Question: I have the following segment of Markdown with embedded LaTeX equations:
'''
# Fisher's linear discriminant
ewcommand{\cov}{\mathrm{cov}}
ewcommand{\A}{\mathrm{A}}
enewcommand{\B}{\mathrm{B}}
enewcommand{\T}{^ op}
The first method to find an optimal linear discriminant was proposed by Fisher
(1936), using the ratio of the between-class variance to the within-class variance
of the projected data, $d(ec x)$, as a criterion. Expressed in terms of the
sample properties, the $p$-dimensional centroids $ar {ec x}_\A$ and
$ar {ec x}_\B$ and the $p imes p$ covariance matrices
$S_A = \cov_i ( ec x_{\A i} )$ and $S_B = \cov_i ( ec x_{\B i} )$, the
optimal direction is given by
$$
ec w = \left (
rac{ S_A + S_B }{2}
ight ) ^{-1}
~ ( ar {ec x}_\B - ar {ec x}_\A ).
$$
'''
When I convert it with pandoc to LaTeX and compile it with xelatex, I get the expected text with nicely rendered math. When I convert it with pandoc to MS Word using
'''
pandoc test.text -o test.docx
'''
and open it in MS Office Word 2007, I get the following:

Only those parts of the equations that are symbols or upright text get rendered correctly, while variable names in italics are replaced by a question mark in a box.
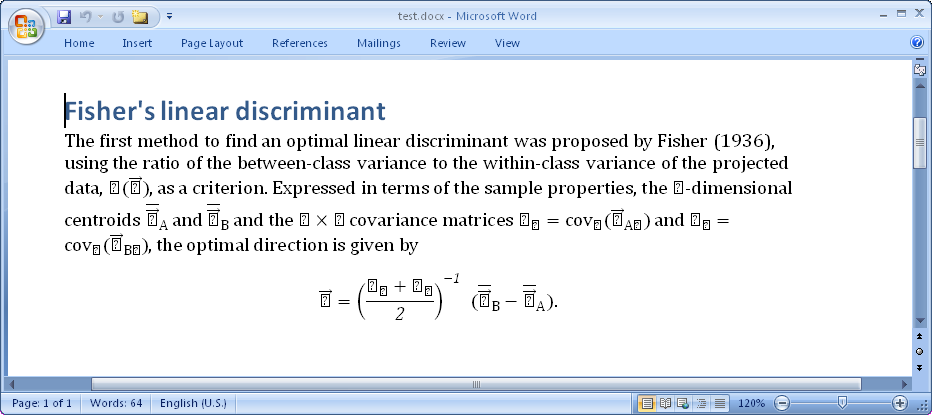
Answer: In Word 2007, I see a result similar to yours, except that here, I don't see the "question marks in boxes" characters, just space.
If I then take one of the expressions, and use your trick of going to linear display and back, the characters reappear for that expression.
If I save and re-open, the other expressions still do not display correctly, but if I save and look at the XML, I notice that
1. the Math font has been changed to Cambria Math
2. additional run parameter (w:rPr) XML specifying the Cambria Math font has been inserted in many of the runs (w:r) inside the oMath elements, even in the oMath expressions that do not display correctly. However, in the oMath expression that now displays correctly, this extra XML has been applied to every run. In the others, it has only been applied to some runs (I think I can see the pattern but I'm running out of time here right now...)
3. If I manually add the XML to the other runs and re-open the document, the expressions appear correctly. Or at least, they do in the one case I have tried.
Since Word 2010 displays the resuls correctly, I can only assume that it does not rely on these explicit font settings, whereas Word 2007 does. This doesn't really help you yet, because altering all those w:r elements would be even harder than what you are already doing. But it is possible that a default style/font needs to be set, either somewhere higher in the XML hierarchy, or perhaps elsewhere in the .zip (perhaps in fontTable.xml or styles.xml). I'm not familiar enough with Word's XML structures to guess what, if anything might be missing, but may be able to have a look tomorrow.
I suppose another possibility is that you just have to have all these extra rPr elements for this to work in Word 2007, which would suggest that pandoc may have been written for Word 2010, not 2007. (I don't know anything about the tool).
As an example, where you have
'''
<m:r>
<m:t>(</m:t>
</m:r>
'''
what you need is
'''
<m:r>
<w:rPr>
<w:rFonts w:ascii="Cambria Math" w:hAnsi="Cambria Math" />
</w:rPr>
<m:t>(</m:t>
</m:r>
'''